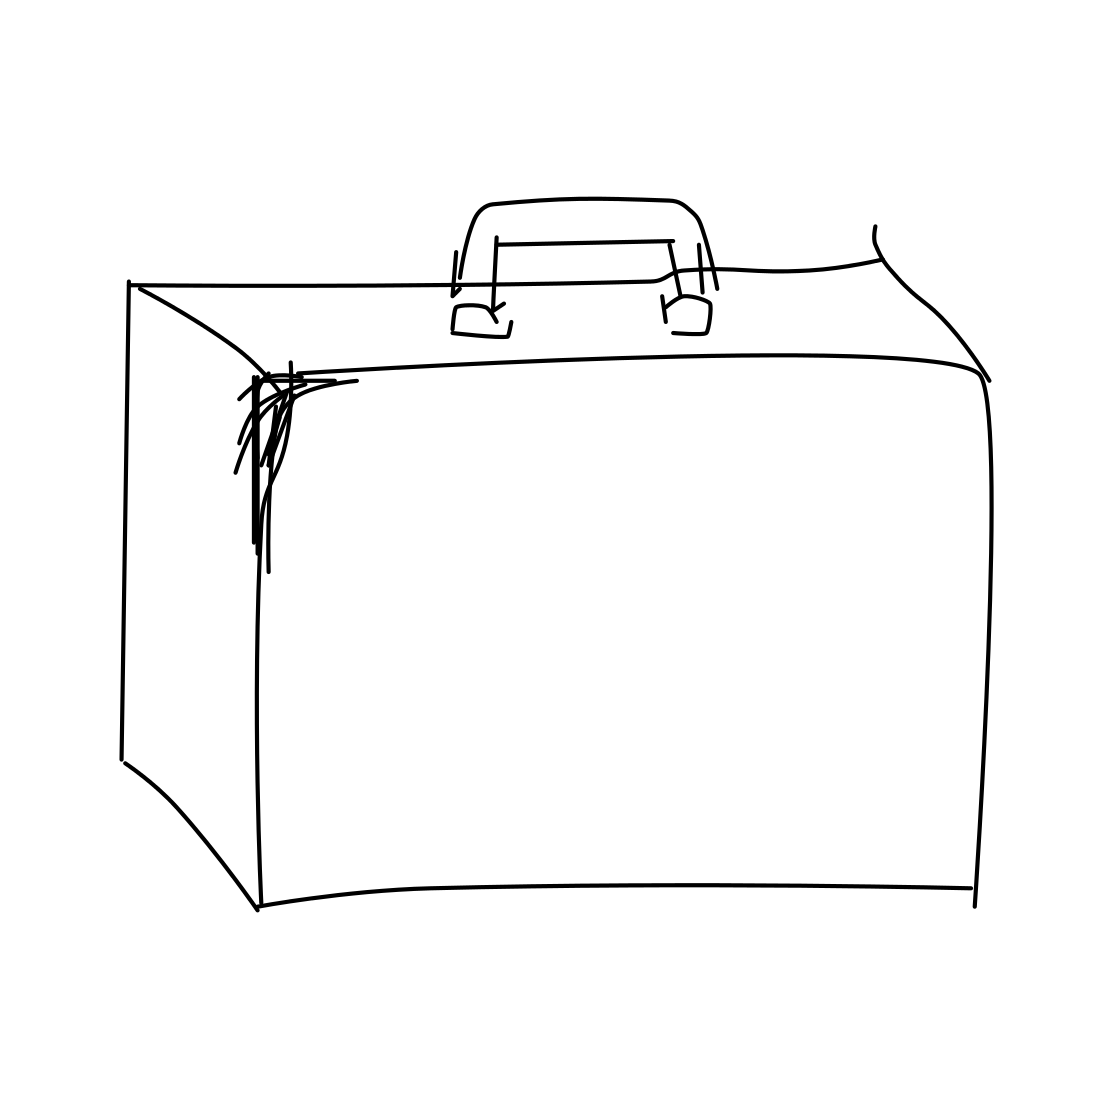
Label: suitcase